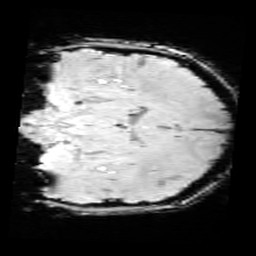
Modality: SWI
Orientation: coronal
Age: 13
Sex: male
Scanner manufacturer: siemens
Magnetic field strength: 3 T
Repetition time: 0.027 s
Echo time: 0.02 s